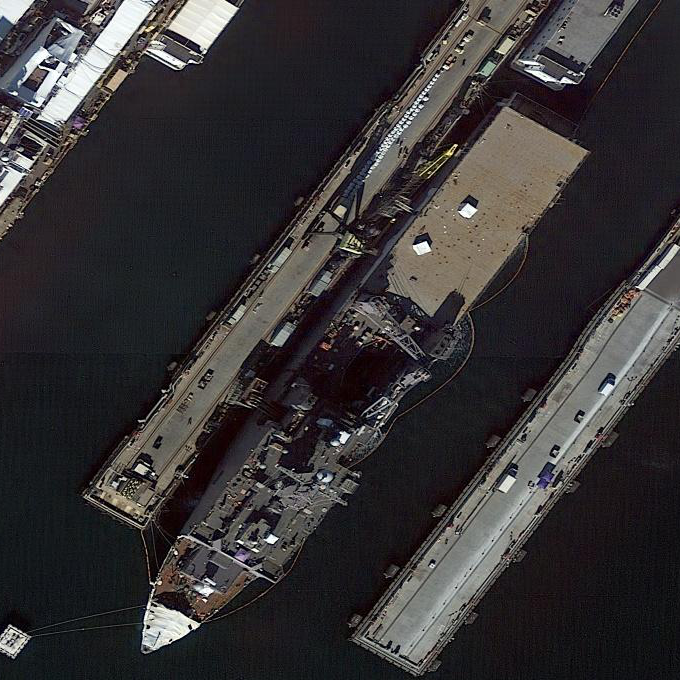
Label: Whitby_Island-class_dock_landing_ship